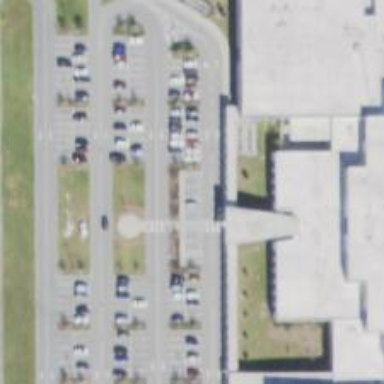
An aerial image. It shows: Parking space.